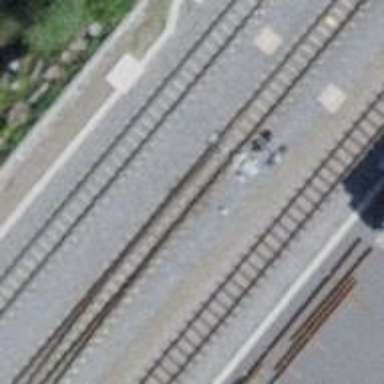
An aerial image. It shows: Railway switch.